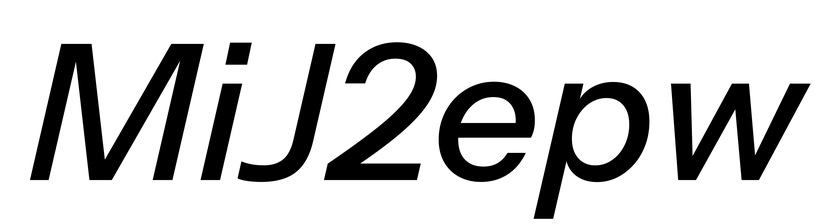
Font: InstrumentSans-Italic_Medium_Italic